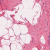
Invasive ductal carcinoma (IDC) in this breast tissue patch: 0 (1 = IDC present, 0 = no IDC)